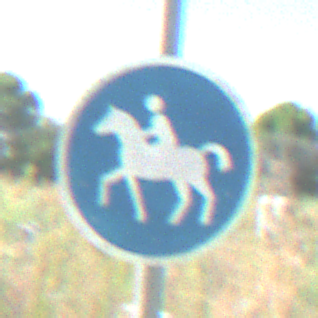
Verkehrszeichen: Reitweg
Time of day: Midday
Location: Outdoor (Special)
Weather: PartlyCloudy
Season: NotSpecified
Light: Natural